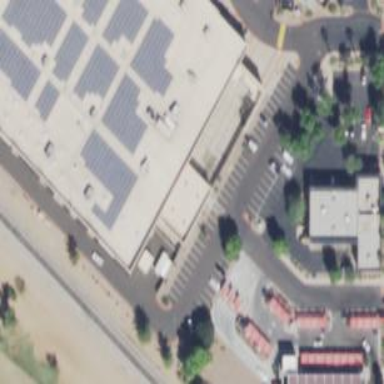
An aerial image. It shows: Retail building.